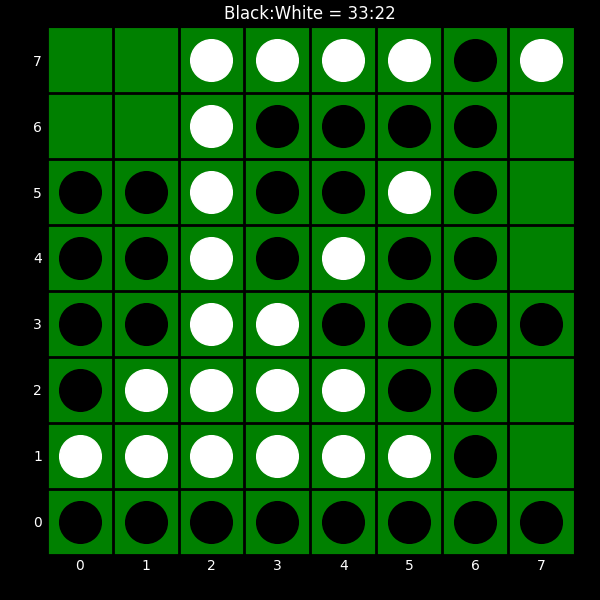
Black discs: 33
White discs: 22